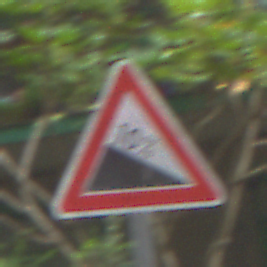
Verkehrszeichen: Gefaelle10
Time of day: MorningAfternoon
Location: Outdoor (Urban)
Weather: Overcast
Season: NotSpecified
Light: Natural